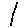
Label: line